Field crop: maize
Growth stage: 2
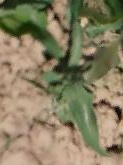
Species: maize